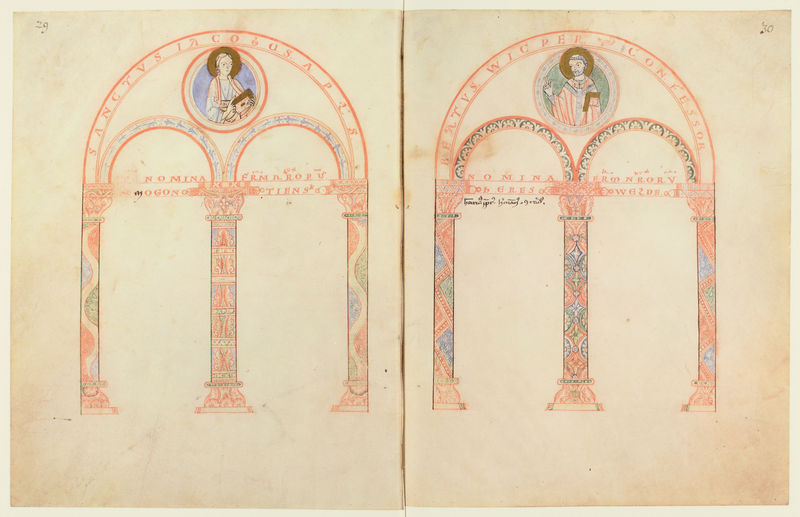
Titel: Liber Vitae der Abtei Corvey
Institution: Münster, Staatsarchiv
Schlagwörter: blau, grün, fenster, säule, säulen, zeichnung, rot, muster, ornament, architektur, farbig, bogen, ornamente, tor, bögen, buch, religion, text, kreise, entwurf, kapitell, zickzack, heiligenschein, nimbus, rundbögen, heilige, buchmalerei, gate, sanctus, mural, holy, mina, born, gemusterte säulen